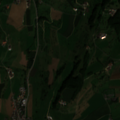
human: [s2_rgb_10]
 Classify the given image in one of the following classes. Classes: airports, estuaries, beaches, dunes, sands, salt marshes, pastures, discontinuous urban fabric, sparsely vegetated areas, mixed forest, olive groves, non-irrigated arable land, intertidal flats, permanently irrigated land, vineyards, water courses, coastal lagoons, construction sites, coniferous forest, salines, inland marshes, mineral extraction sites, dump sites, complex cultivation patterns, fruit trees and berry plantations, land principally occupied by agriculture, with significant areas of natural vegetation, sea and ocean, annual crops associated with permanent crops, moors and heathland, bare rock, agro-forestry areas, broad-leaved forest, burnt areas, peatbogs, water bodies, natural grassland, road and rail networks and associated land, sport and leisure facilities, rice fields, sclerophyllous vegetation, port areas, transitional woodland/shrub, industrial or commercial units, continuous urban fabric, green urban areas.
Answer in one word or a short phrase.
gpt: discontinuous urban fabric, pastures, complex cultivation patterns, mixed forest